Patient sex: M
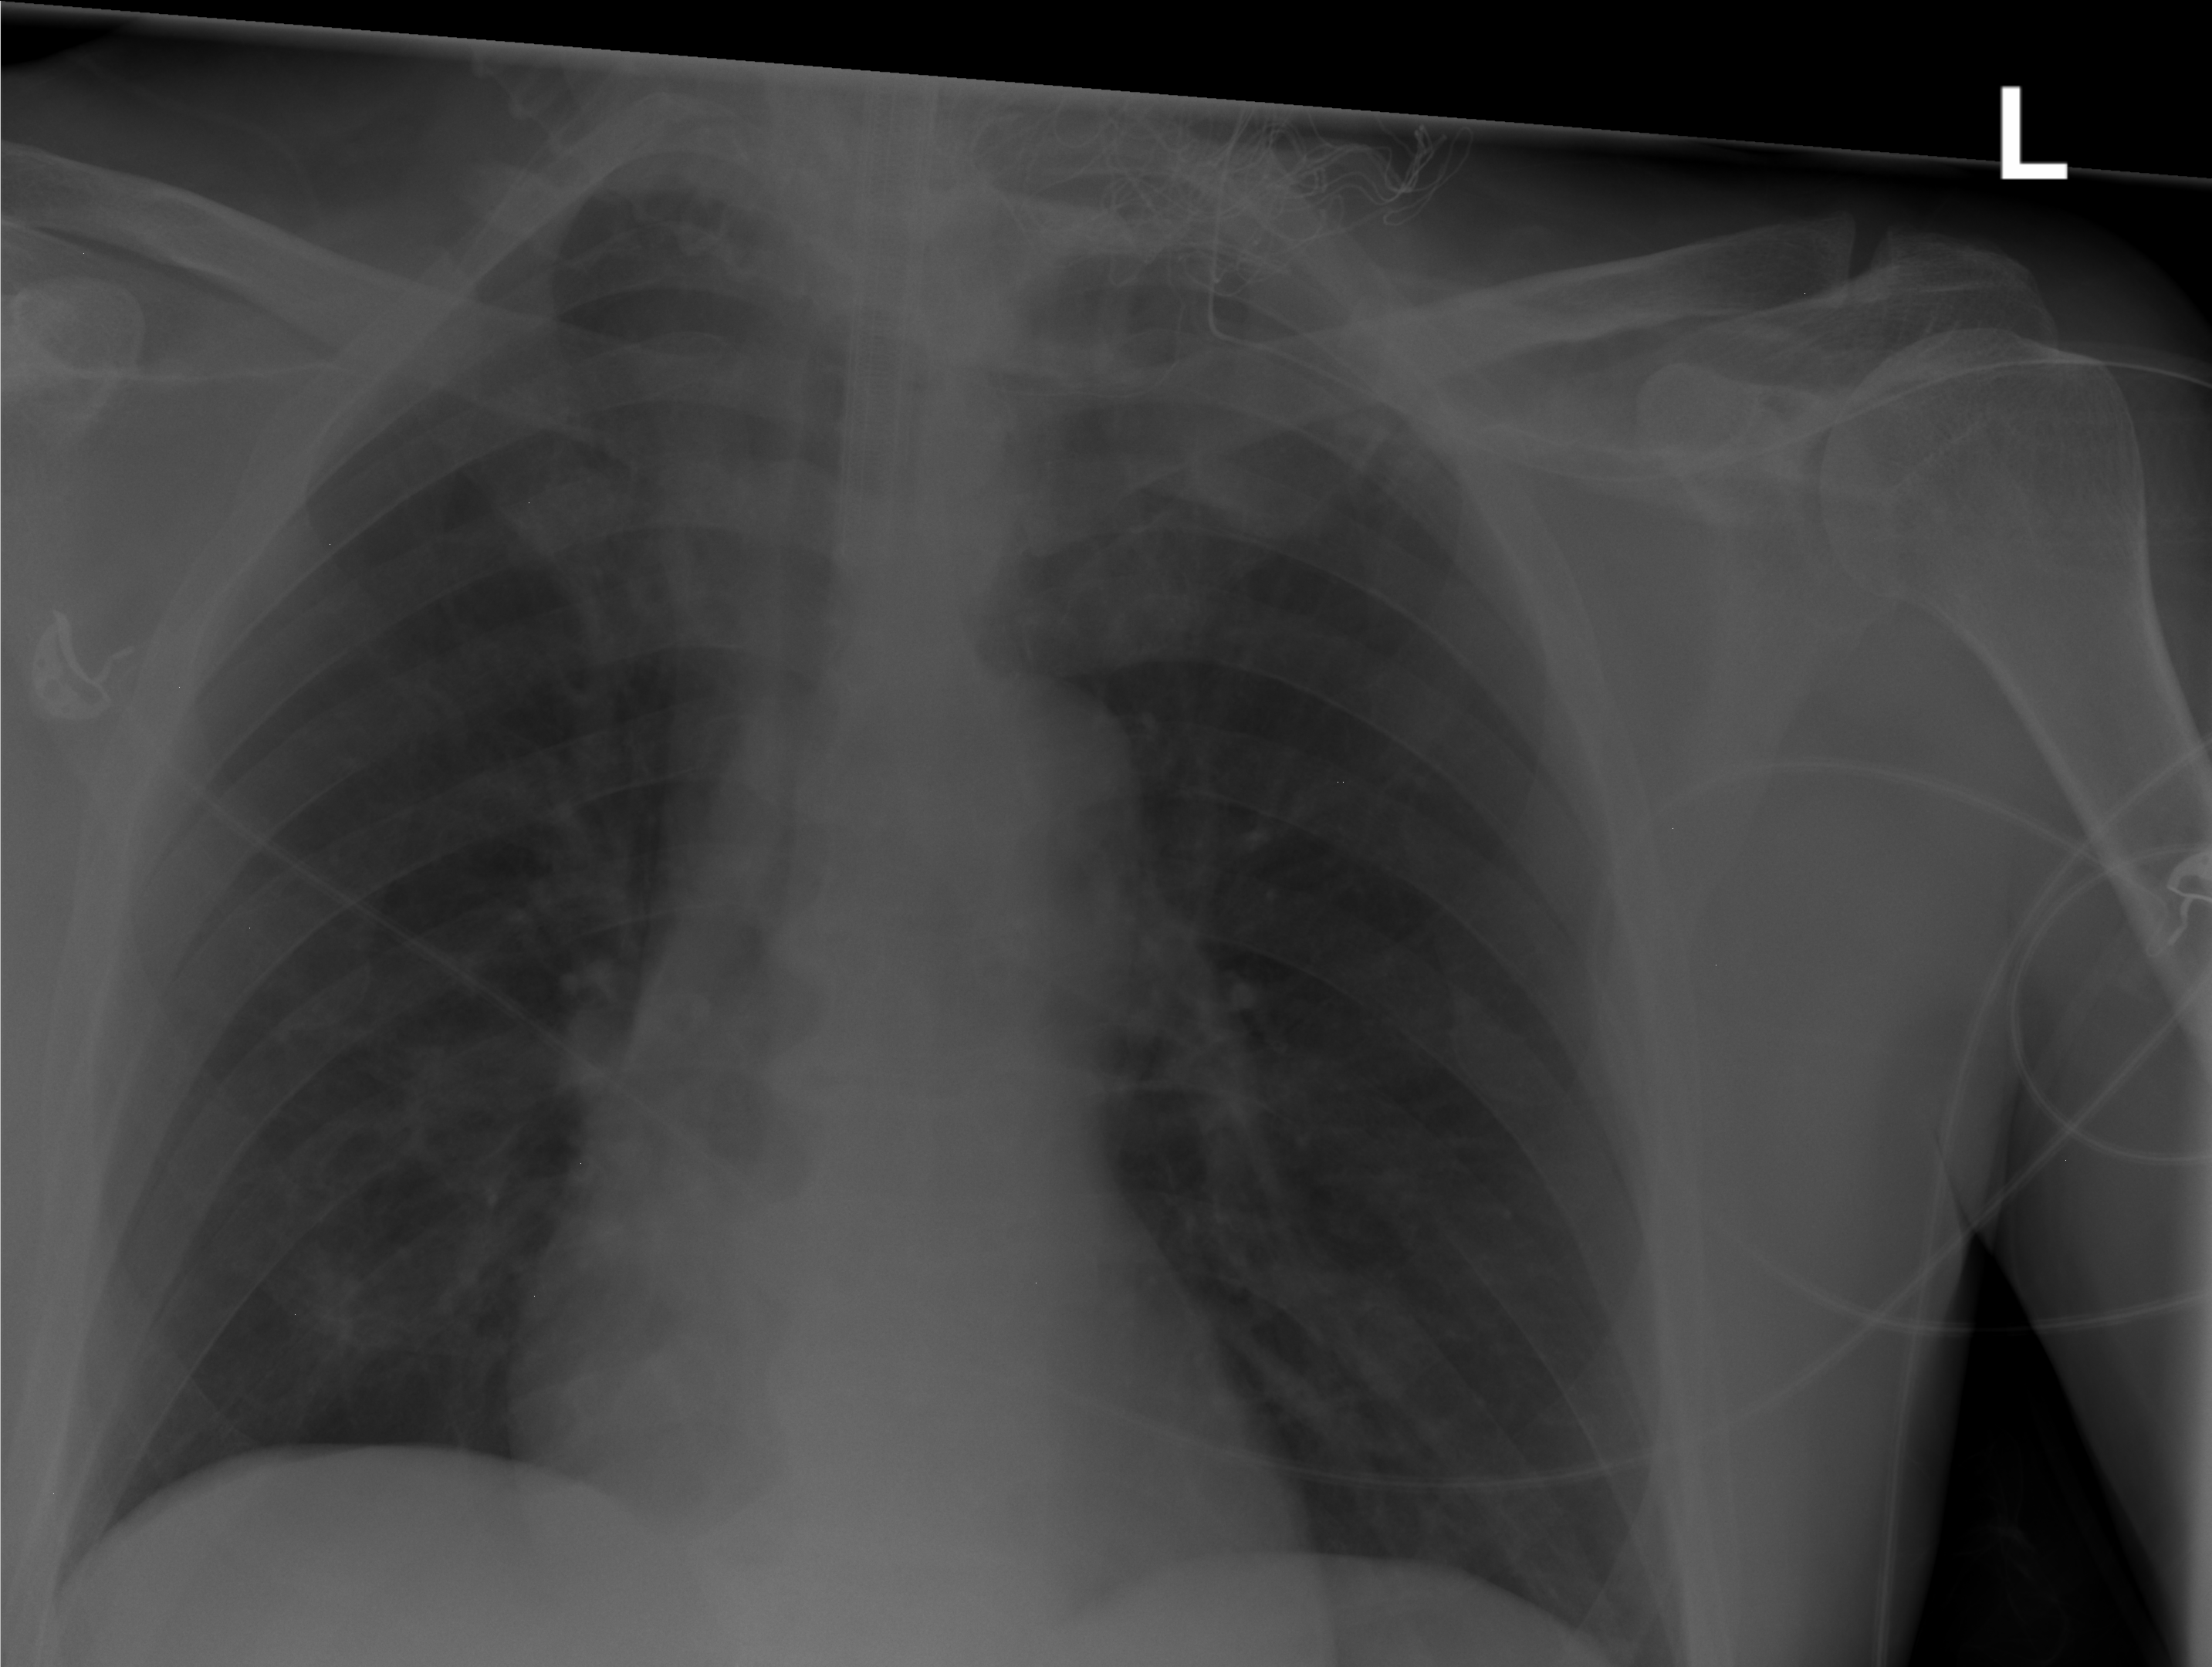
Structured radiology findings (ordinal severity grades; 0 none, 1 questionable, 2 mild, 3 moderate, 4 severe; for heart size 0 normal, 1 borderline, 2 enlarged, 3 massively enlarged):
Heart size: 0
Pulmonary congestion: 0
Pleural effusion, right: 0
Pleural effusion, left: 0
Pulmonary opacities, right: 2
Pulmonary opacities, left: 0
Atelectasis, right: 0
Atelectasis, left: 0